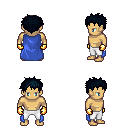
a pixel art fantasy rpg character, male body template, human, tanned skin, blue cape, white pants, raven bedhead hairstyle, gold gloves, four views (front, back, left, right), 2x2 character sprite sheet, small pixel art, hard edges, no anti-aliasing